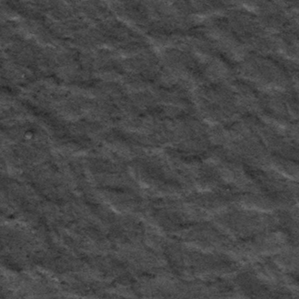
Label: frost